Question: I have prepared <URL> for my problem at GitHub.
I have extended a <URL> - and it works well: displays a 'NumberPicker' in a dialog and saves integer value when the dialog is closed.
My problem is that the saved integer value is never used to set the 'NumberPicker' - when the dialog opened:

In the above screenshot you can see (in the summary field at the bottom) that the saved integer value is (and I see that value being passed to 'mPicker.setValue(mNumber)' call in debugger) - but the 'NumberPicker' is still scrolled to .
Here is the problematic <URL>:
'''
public class NumberPickerPreference extends DialogPreference implements OnValueChangeListener {
private NumberPicker mPicker;
private Integer mNumber = 0;
private Integer mPickerValue = 0; // keeps picker value before dialog closes
public NumberPickerPreference(Context context, AttributeSet attrs) {
this(context, attrs, 0);
}
public NumberPickerPreference(Context context, AttributeSet attrs, int defStyle) {
super(context, attrs, defStyle);
setDialogLayoutResource(R.layout.preference_picker);
setPositiveButtonText(android.R.string.ok);
setNegativeButtonText(android.R.string.cancel);
}
@Override
protected void onBindDialogView(View view) {
super.onBindDialogView(view);
mPicker = (NumberPicker) view.findViewById(R.id.picker);
mPicker.setValue(mNumber);
mPicker.setMinValue(1);
mPicker.setMaxValue(100);
mPicker.setOnValueChangedListener(this);
}
@Override
public void onValueChange(NumberPicker picker, int oldVal, int newVal) {
mPickerValue = newVal;
}
@Override
protected void onDialogClosed(boolean positiveResult) {
if (positiveResult) {
setValue(mPickerValue);
}
}
@Override
protected void onSetInitialValue(boolean restoreValue, Object defaultValue) {
setValue(restoreValue ? getPersistedInt(mNumber) : (Integer) defaultValue);
}
public void setValue(int value) {
if (shouldPersist()) {
persistInt(value);
}
if (value != mNumber) {
mNumber = value;
notifyChanged();
}
}
@Override
protected Object onGetDefaultValue(TypedArray a, int index) {
return a.getInt(index, 0);
}
}
'''
And here is the layout file <URL>:
'''
<ScrollView xmlns:android="http://schemas.android.com/apk/res/android"
android:layout_width="match_parent"
android:layout_height="match_parent"
android:layout_marginBottom="48dp"
android:layout_marginTop="48dp"
android:overScrollMode="ifContentScrolls" >
<NumberPicker
android:id="@+id/picker"
android:layout_width="match_parent"
android:layout_height="wrap_content" />
</ScrollView>
'''
Does anybody please know, what is missing here?
Initially I thought, that adding 'onGetDefaultValue' method would help - like in my other question (<URL> - but it hasn't.
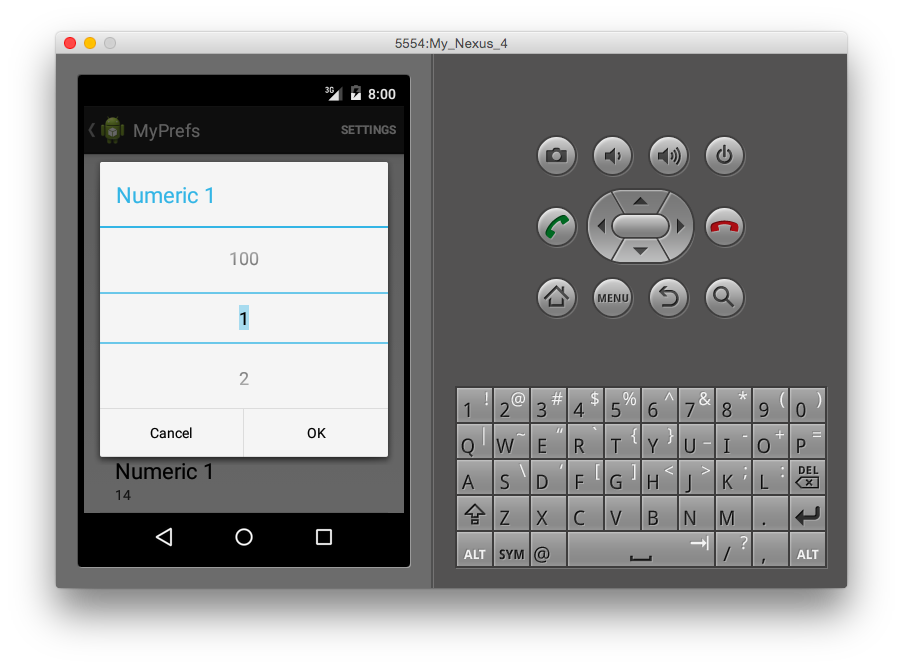
Answer: Okay I had to apply 2 fixes to my custom preference:
1. mPicker.setValue() should be called after setMinValue() and setMaxValue() have been called.
2. mPicker.clearFocus() should be called before reading its value - as workaround for situations when user edits the value in the TextEdit and then clicks OK button in the Dialog:

Here is my fixed source code (layout file is not needed anymore) -
<URL>:
'''
public class NumberPickerPreference extends DialogPreference {
private NumberPicker mPicker;
private int mNumber = 0;
public NumberPickerPreference(Context context, AttributeSet attrs) {
this(context, attrs, 0);
}
public NumberPickerPreference(Context context, AttributeSet attrs, int defStyle) {
super(context, attrs, defStyle);
setPositiveButtonText(android.R.string.ok);
setNegativeButtonText(android.R.string.cancel);
}
@Override
protected View onCreateDialogView() {
mPicker = new NumberPicker(getContext());
mPicker.setMinValue(1);
mPicker.setMaxValue(100);
// should be called after setMinValue and setMaxValue
mPicker.setValue(mNumber);
return mPicker;
}
@Override
protected void onDialogClosed(boolean positiveResult) {
if (positiveResult) {
// needed when user edits the text field and clicks OK
mPicker.clearFocus();
setValue(mPicker.getValue());
}
}
@Override
protected void onSetInitialValue(boolean restoreValue, Object defaultValue) {
setValue(restoreValue ? getPersistedInt(mNumber) : (Integer) defaultValue);
}
public void setValue(int value) {
if (shouldPersist()) {
persistInt(value);
}
if (value != mNumber) {
mNumber = value;
notifyChanged();
}
}
@Override
protected Object onGetDefaultValue(TypedArray a, int index) {
return a.getInt(index, 0);
}
}
'''